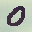
Label: 0